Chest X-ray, AP view. Patient: 38 years old, sex M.
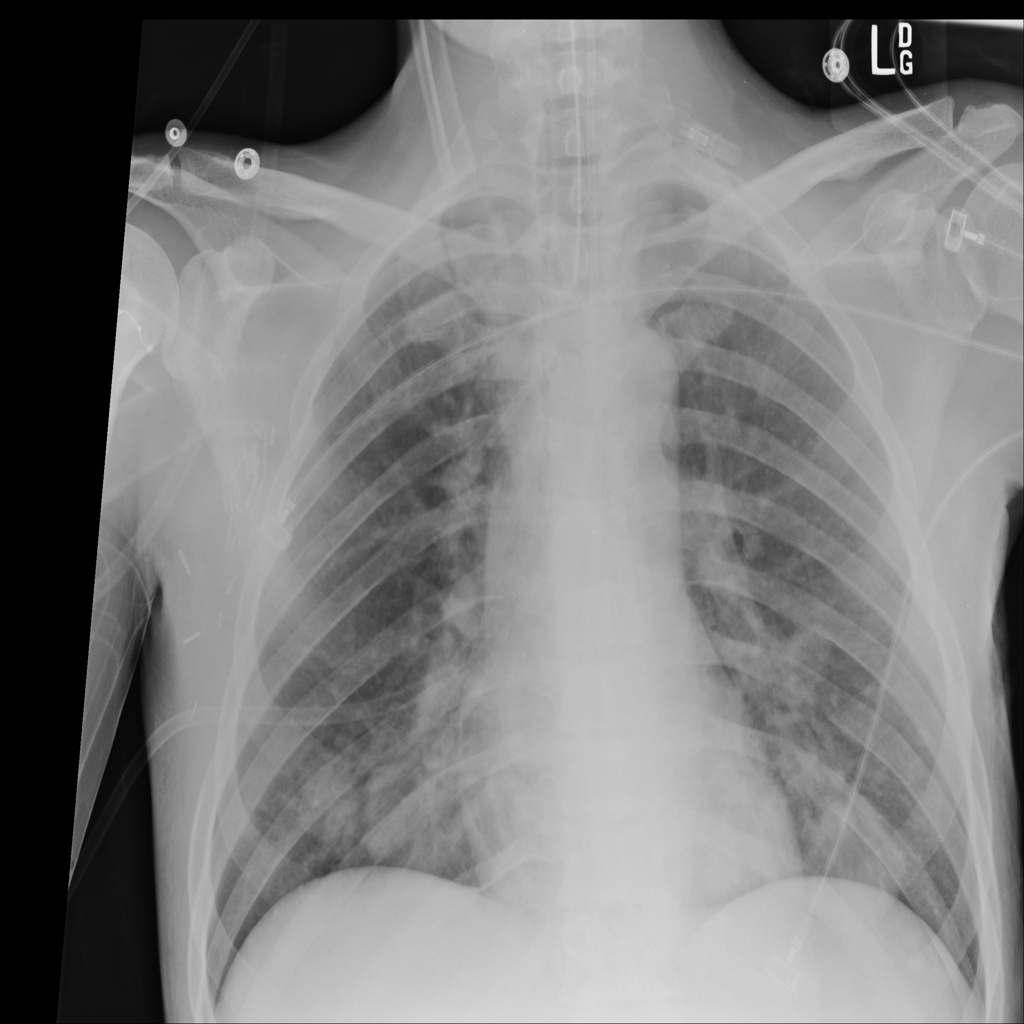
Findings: No Finding